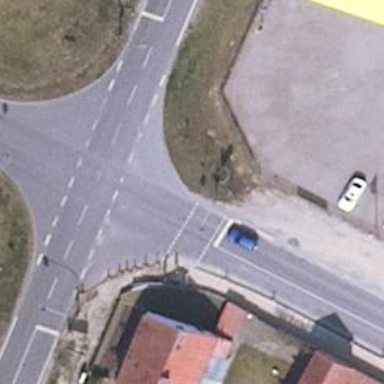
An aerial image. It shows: Road with traffic signals controlling the flow of traffic.